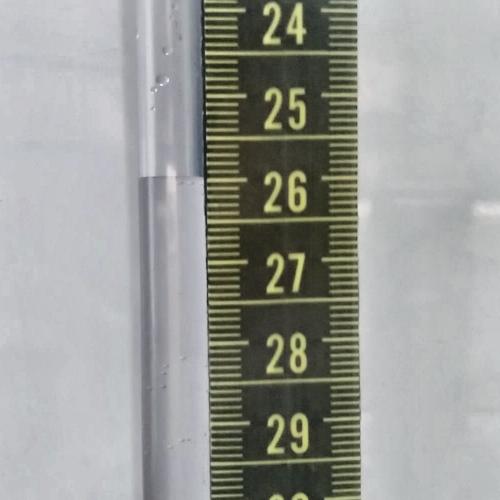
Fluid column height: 26.0 cm